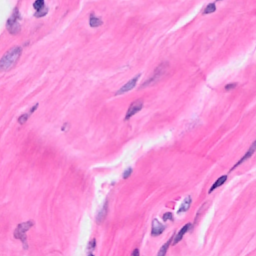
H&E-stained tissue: Breast